Pattern: GridDistort
Description: Apply random non-linear distortions within a grid to an image, producing a variety of warping effects.
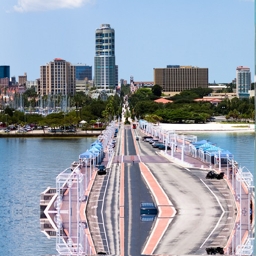
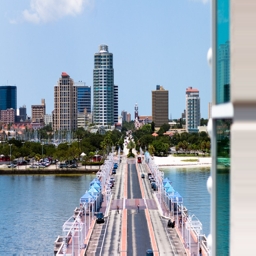
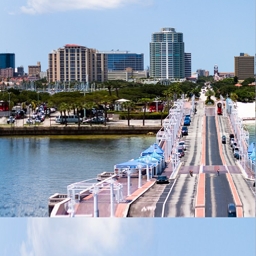
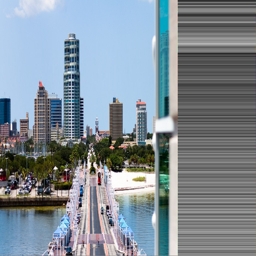